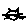
Label: cat